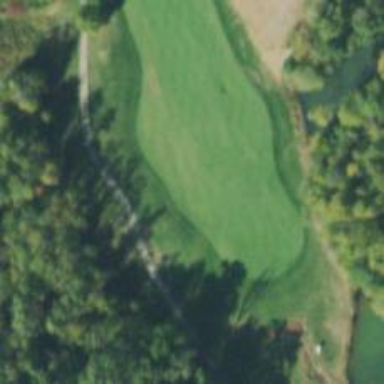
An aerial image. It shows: View of golf hole.